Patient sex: M
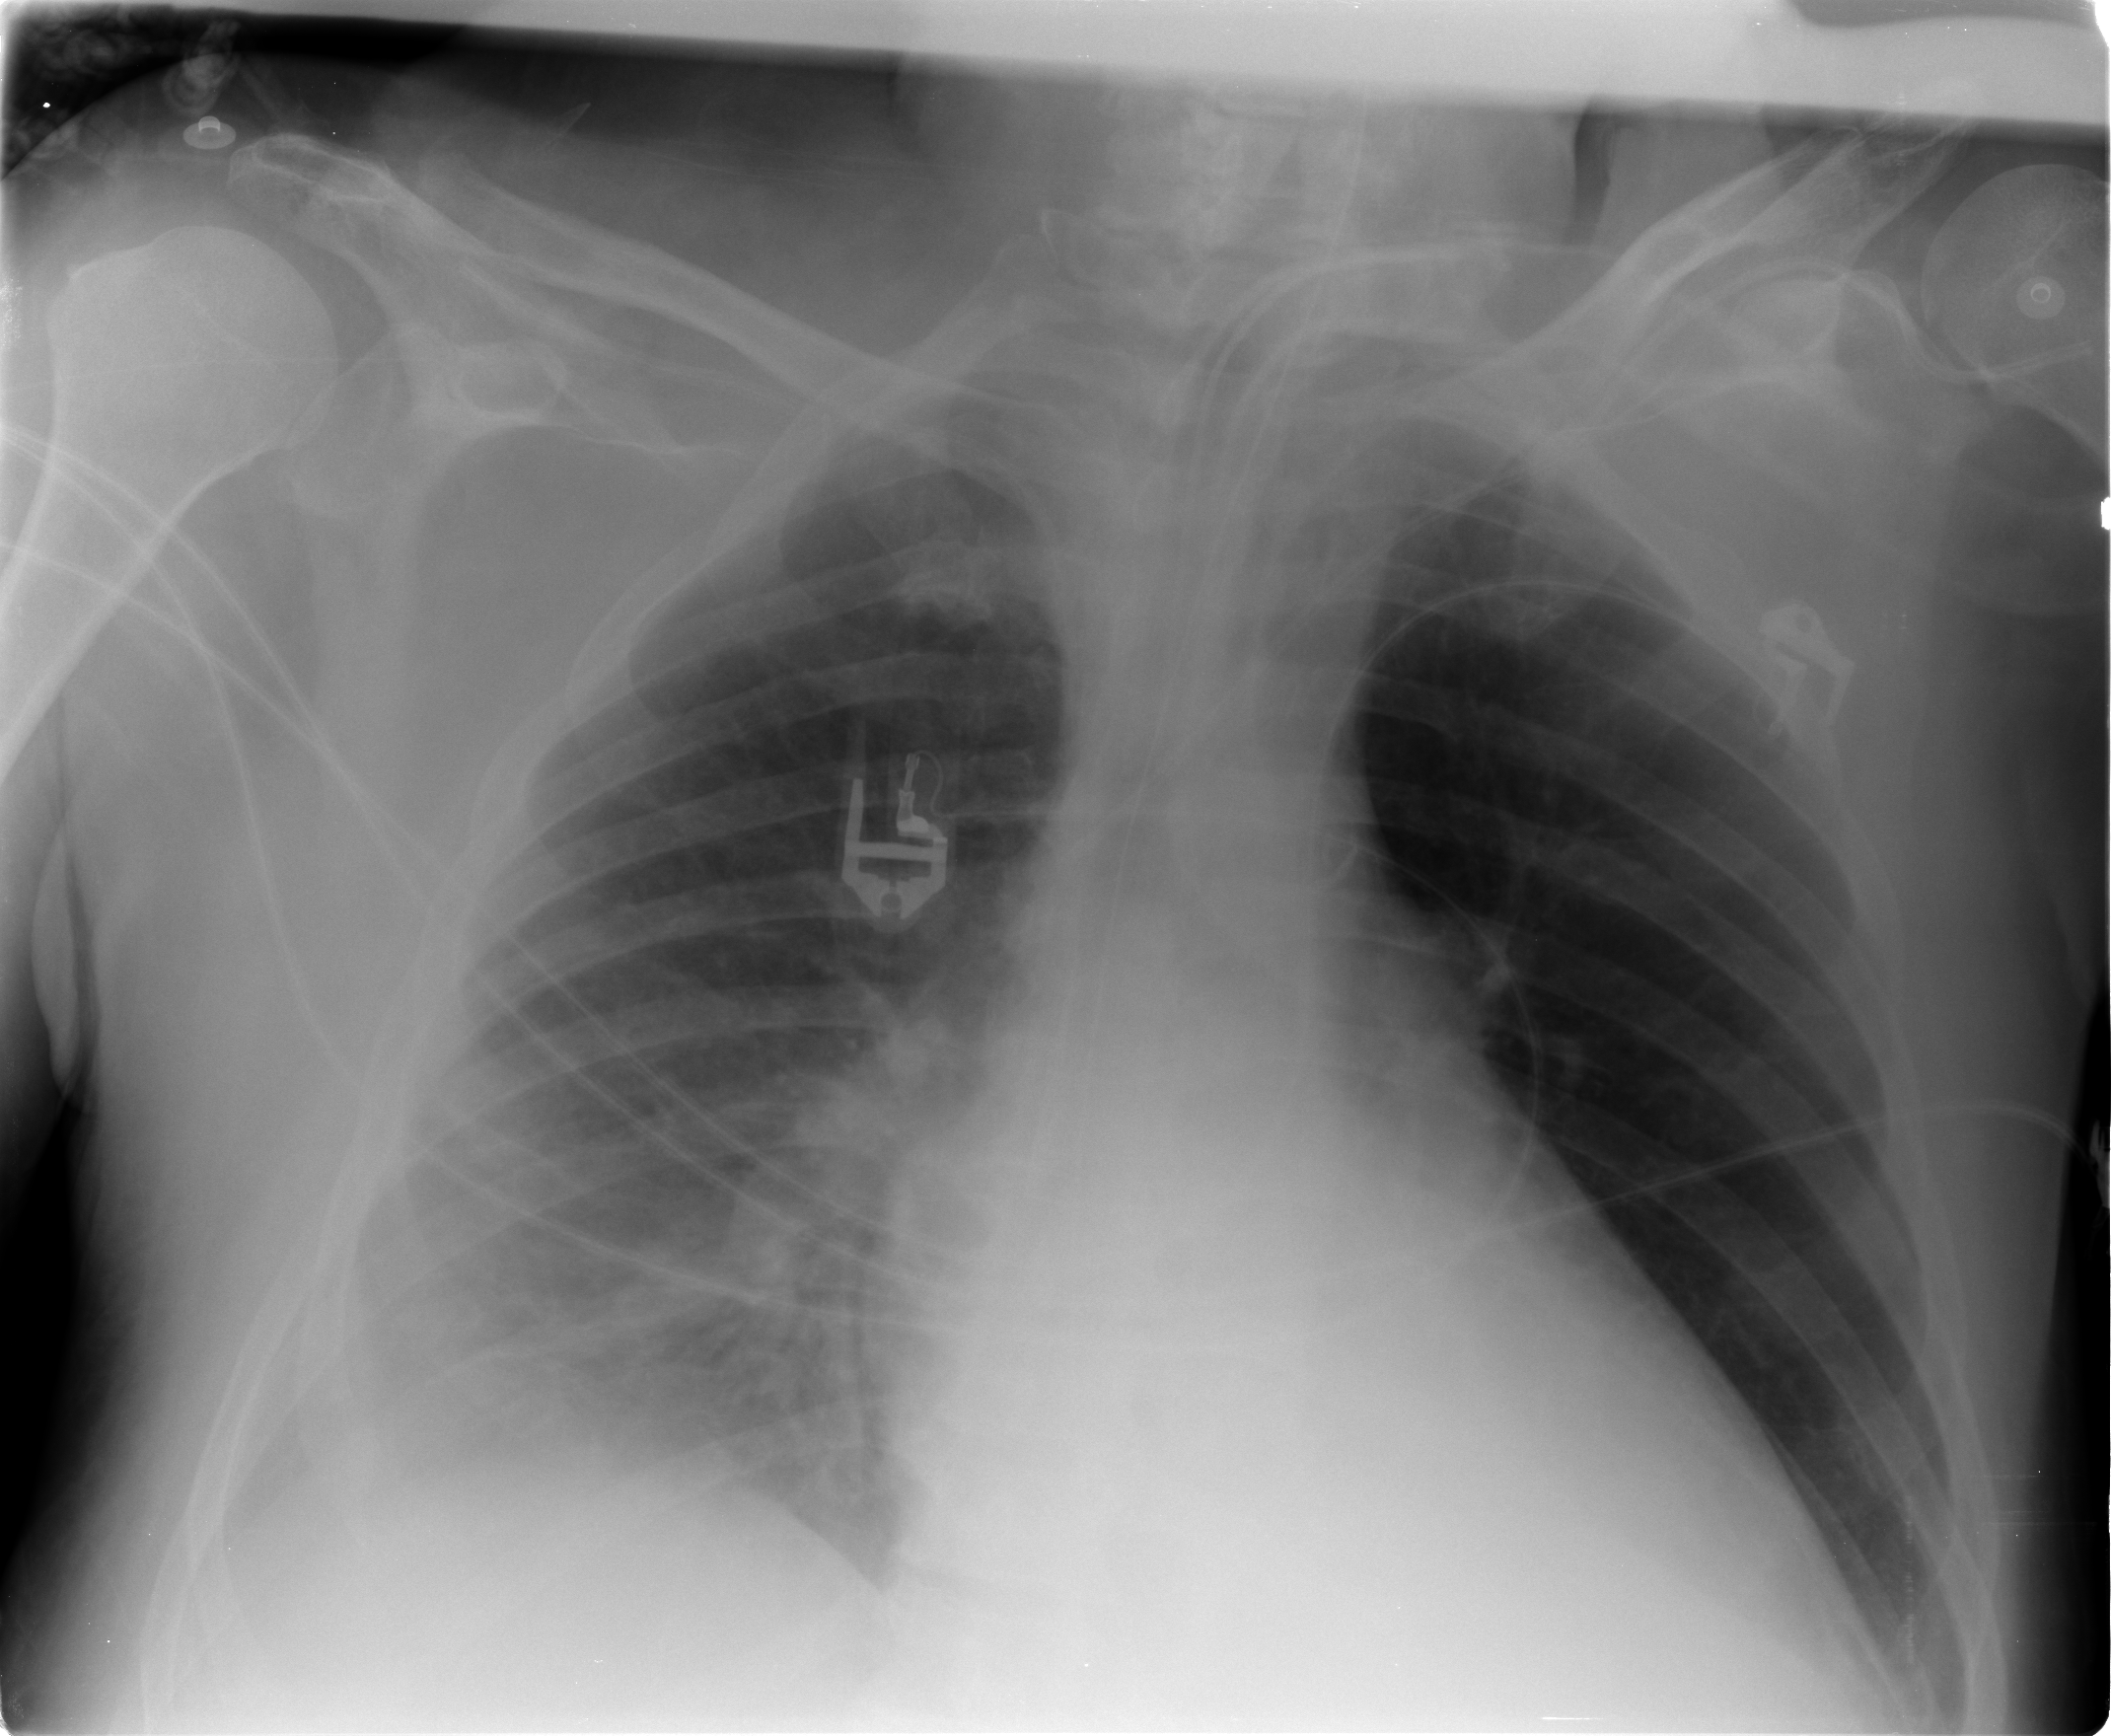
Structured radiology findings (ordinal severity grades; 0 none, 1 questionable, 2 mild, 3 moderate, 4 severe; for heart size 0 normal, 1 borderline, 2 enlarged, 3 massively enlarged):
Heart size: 2
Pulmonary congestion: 2
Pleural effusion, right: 2
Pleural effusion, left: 0
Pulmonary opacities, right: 0
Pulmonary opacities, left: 0
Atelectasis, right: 2
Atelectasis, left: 0